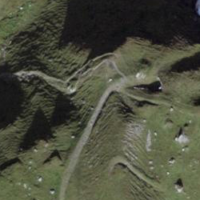
EUNIS habitat code: 23
Species observed at this site:
Silene acaulis
Aster alpinus